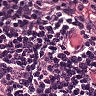
Metastatic tissue present: no